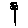
Label: flower